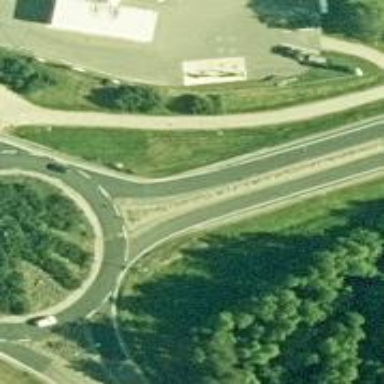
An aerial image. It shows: Secondary road with asphalt surface.